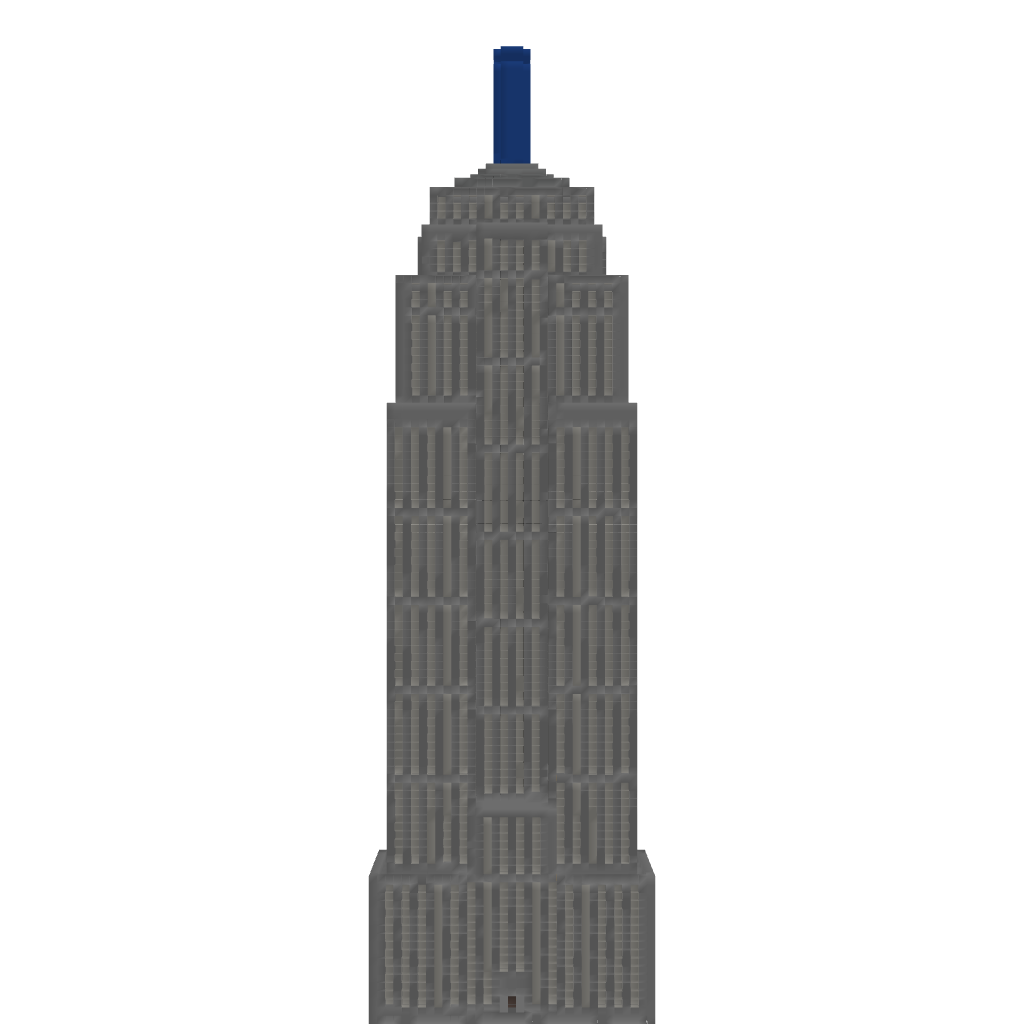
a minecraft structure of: Empire State Building